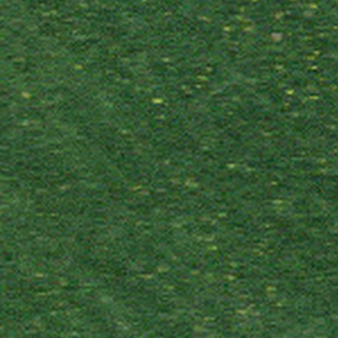
Label: other